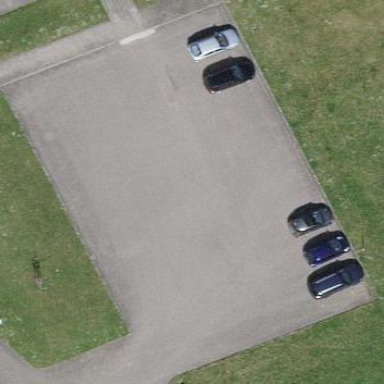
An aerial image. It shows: Parking area with surface.